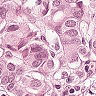
Metastatic tissue present: yes